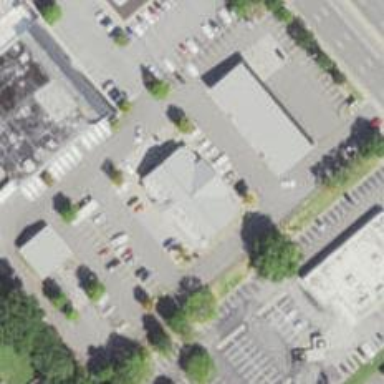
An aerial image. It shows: Convenience shop.